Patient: sex M, age 66
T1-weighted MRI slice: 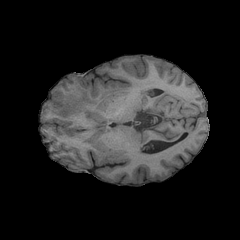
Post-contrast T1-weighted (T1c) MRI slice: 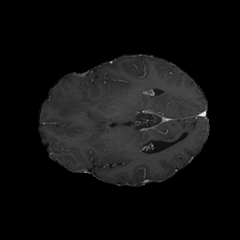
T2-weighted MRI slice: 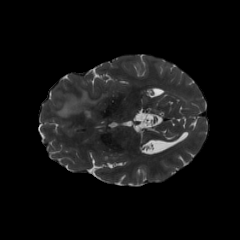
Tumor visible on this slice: yes
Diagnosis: Glioblastoma, IDH-wildtype
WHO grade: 4